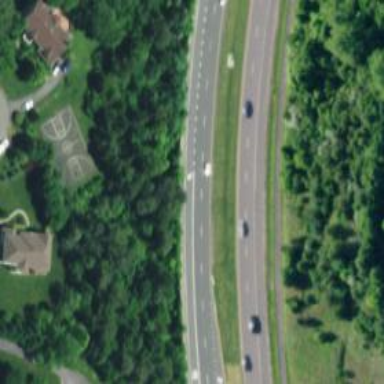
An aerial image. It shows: Expressway with asphalt surface classified as trunk highway.